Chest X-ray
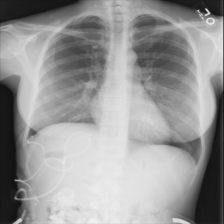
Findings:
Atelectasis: negative
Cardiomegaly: negative
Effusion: negative
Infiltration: negative
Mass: negative
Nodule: negative
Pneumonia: negative
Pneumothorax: positive
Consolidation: negative
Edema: negative
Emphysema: negative
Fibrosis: negative
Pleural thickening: negative
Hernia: negative